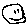
Label: smiley face